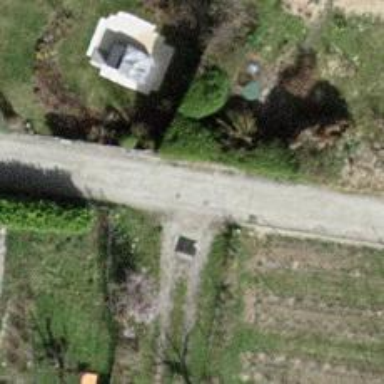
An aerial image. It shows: Unpaved driveway with service road designation.